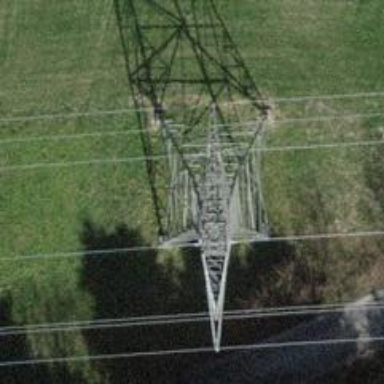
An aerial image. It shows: Lattice structure tower used for power distribution.